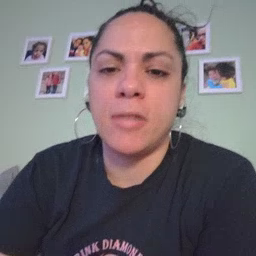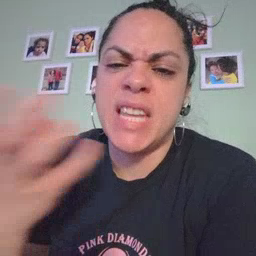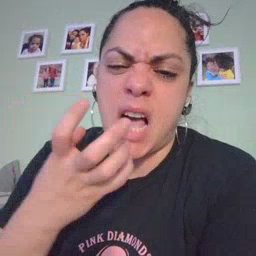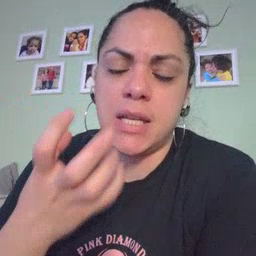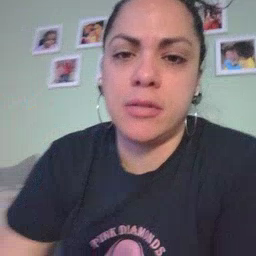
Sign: yucky